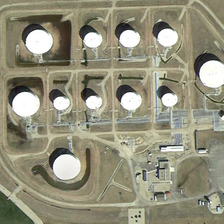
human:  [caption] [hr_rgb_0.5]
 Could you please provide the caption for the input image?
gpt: many white storage tanks are surrounded by yellow bareland .

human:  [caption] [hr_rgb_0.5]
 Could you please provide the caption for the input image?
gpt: there are some buildings, rads, a lawn and land .

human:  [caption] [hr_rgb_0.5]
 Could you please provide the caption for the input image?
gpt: it is green lawn, brown land and road, and white buildings .

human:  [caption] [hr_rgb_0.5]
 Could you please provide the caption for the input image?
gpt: many white storage tanks are surrounded by yellow bareland .

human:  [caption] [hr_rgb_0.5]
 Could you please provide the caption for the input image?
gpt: there are some buildings, rads, a lawn and land .